Question: I am using ASP.NET in my project. In that I have add a Button With Background Image.
But Image is Locating on Button Left Site As the Below Image Show. I want to make This Image in Very near to the Text.(As I Marked). The Text is in Center of the Button. Is any Way to Do This?.,

COde -
'''
<asp:Button ID="btnKotAdd" runat="server" Text="Kot Addtion"
onclick="btnKotAdd_Click"
style="margin-left: 10%; background-image: url('Images/add.png'); background-repeat:no-repeat; height:35px;"
width="80%" Font-Overline="False" />
'''
Thanks In advance.
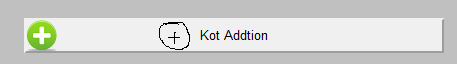
Answer: You have to adjust the 'background-position' of your button image as per your requirement. like this:
'''
style="margin-left: 10%;
background-image: url('Images/add.png');
background-repeat:no-repeat;
height:35px;
background-position:30% 0;"
'''